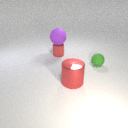
small red rubber cylinder below large purple rubber sphere